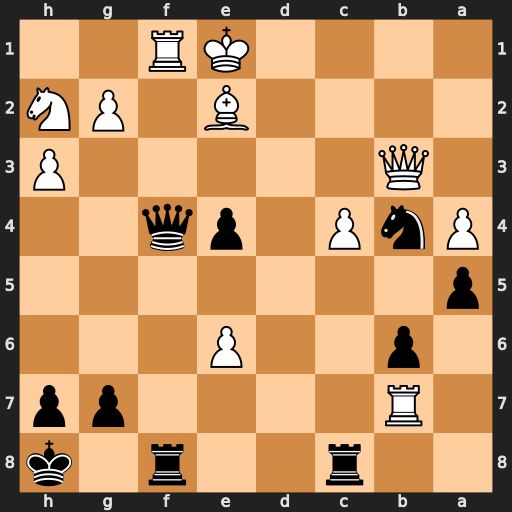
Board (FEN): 2r2r1k/1R4pp/1p2P3/p7/PnP1pq2/1Q5P/4B1PN/4KR2
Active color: b
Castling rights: -
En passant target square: -
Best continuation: Qc1+ Bd1 Nd3+ Qxd3 exd3